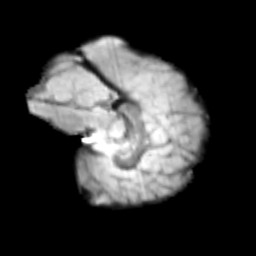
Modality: T2w
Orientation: sagittal
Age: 10
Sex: female
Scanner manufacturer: siemens
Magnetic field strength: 3 T
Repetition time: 3.8 s
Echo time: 0.07 s